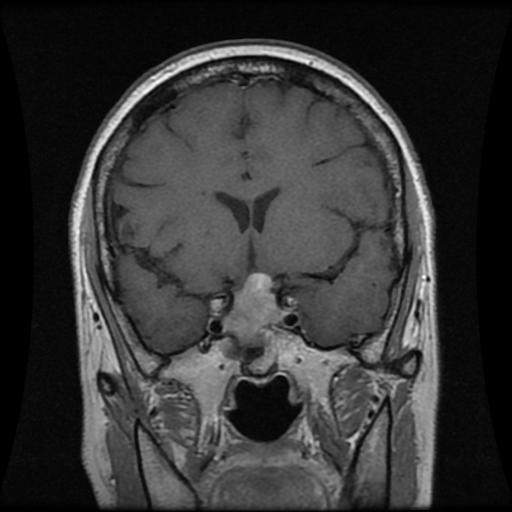
Label: pituitary